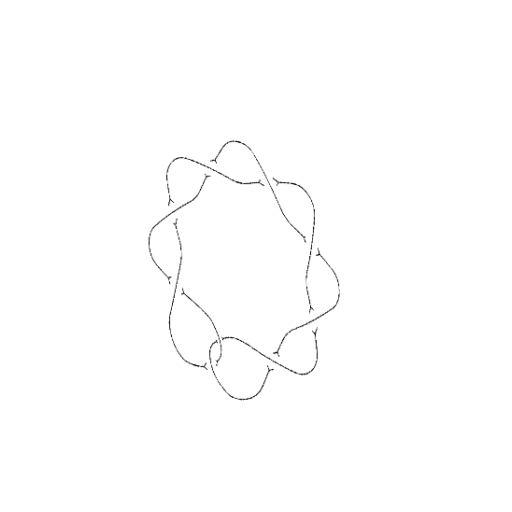
Crossing number: 9